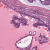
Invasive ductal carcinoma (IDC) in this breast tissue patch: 1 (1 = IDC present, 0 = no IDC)